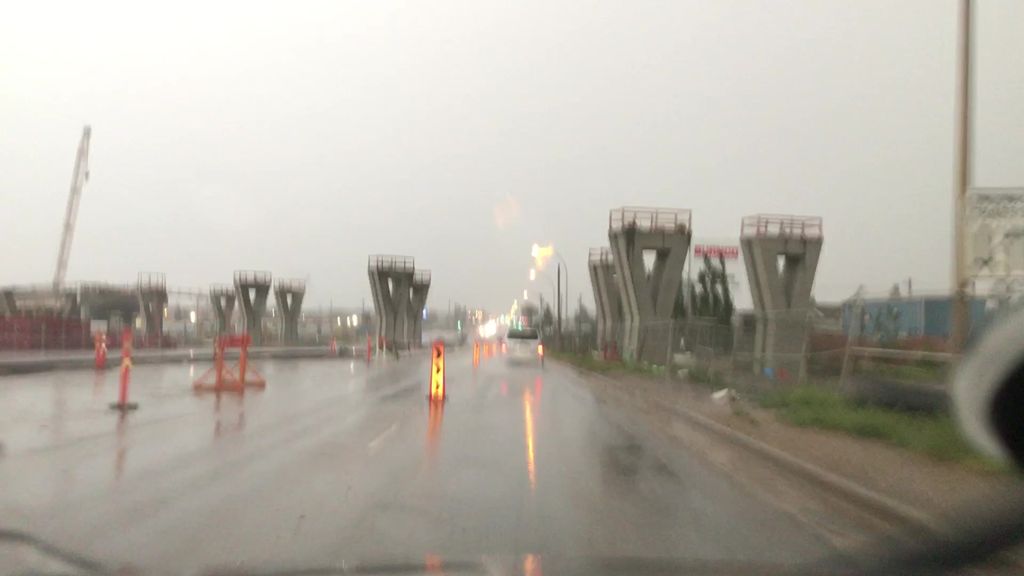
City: edmonton